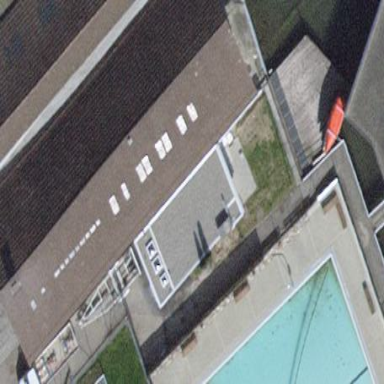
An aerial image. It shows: Industrial building.